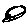
Label: zigzag